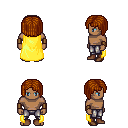
a pixel art fantasy rpg character, male body template, human, dark skin, yellow cape, metal pants, brunette pageboy hairstyle, leather bracers, brown shoes, four views (front, back, left, right), 2x2 character sprite sheet, small pixel art, hard edges, no anti-aliasing